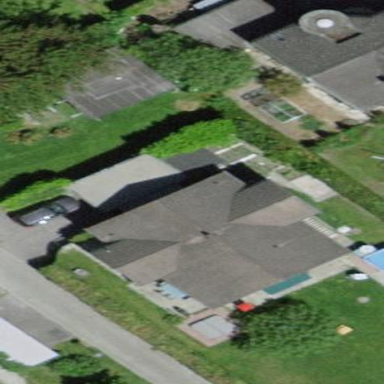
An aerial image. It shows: Detached building.